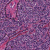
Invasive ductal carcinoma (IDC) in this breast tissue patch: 1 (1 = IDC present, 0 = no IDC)